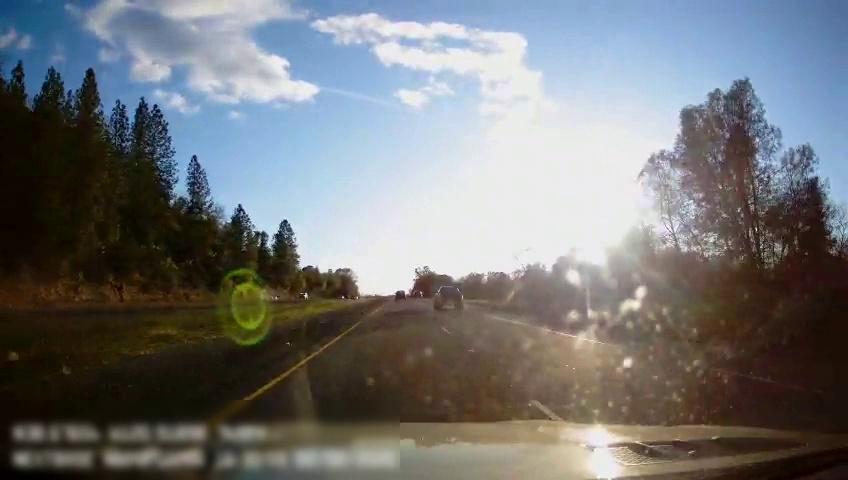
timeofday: Day
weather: Sunny
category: Drivable Space
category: Drivable Space
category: Vehicles | Car
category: Vehicles | Truck
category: Vehicles | SUV
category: Vehicles | SUV
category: Lanes | Current Lane
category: Lanes | Current Lane
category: Lanes | Alternate Lane